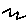
Label: zigzag